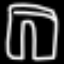
Label: pants